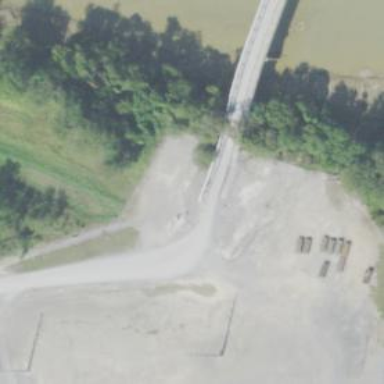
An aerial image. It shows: Service road that includes bridge.